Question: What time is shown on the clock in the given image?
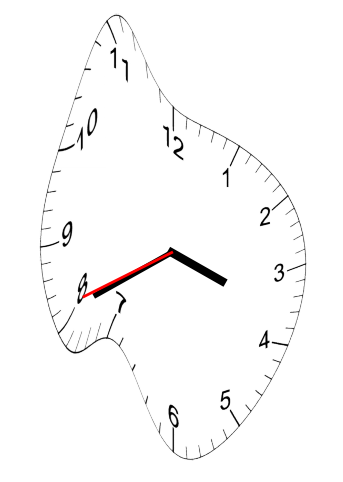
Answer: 03:40:41